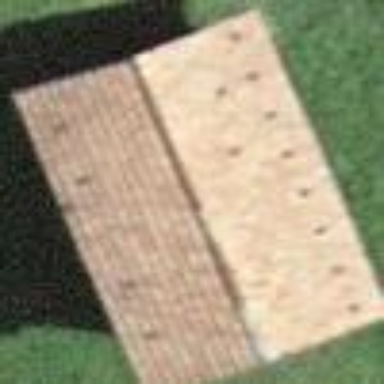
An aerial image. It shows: Rural barn.